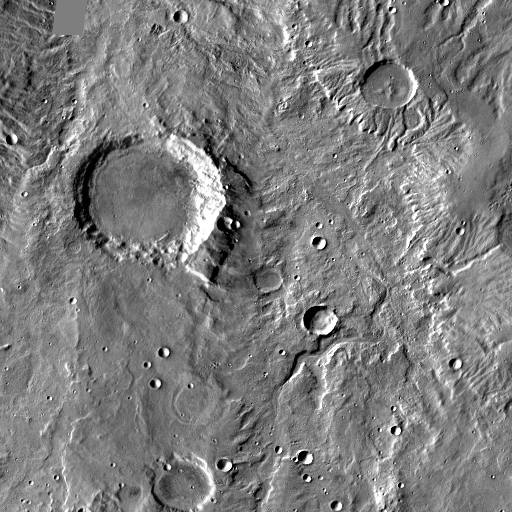
Crater classes present: Background, Other, Buried